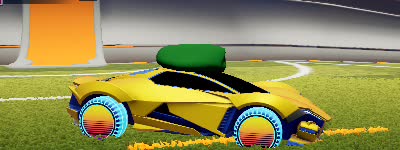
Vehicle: werewolf